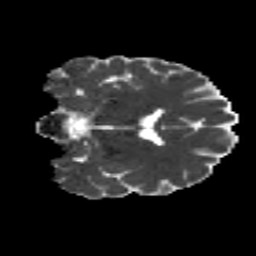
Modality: MD
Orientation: coronal
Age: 20
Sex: male
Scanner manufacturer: siemens
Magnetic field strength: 3 T
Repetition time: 8.8 s
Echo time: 0.085 s